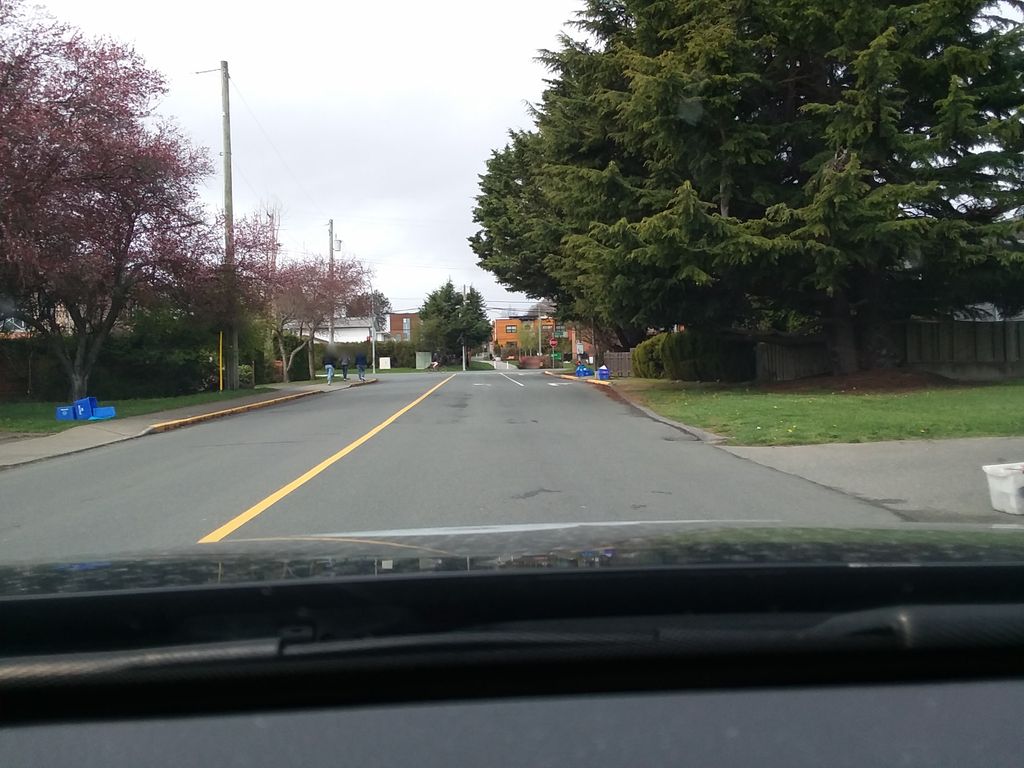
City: victoria